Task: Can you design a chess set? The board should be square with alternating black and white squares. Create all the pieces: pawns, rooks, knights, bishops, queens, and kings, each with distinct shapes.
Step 5215:
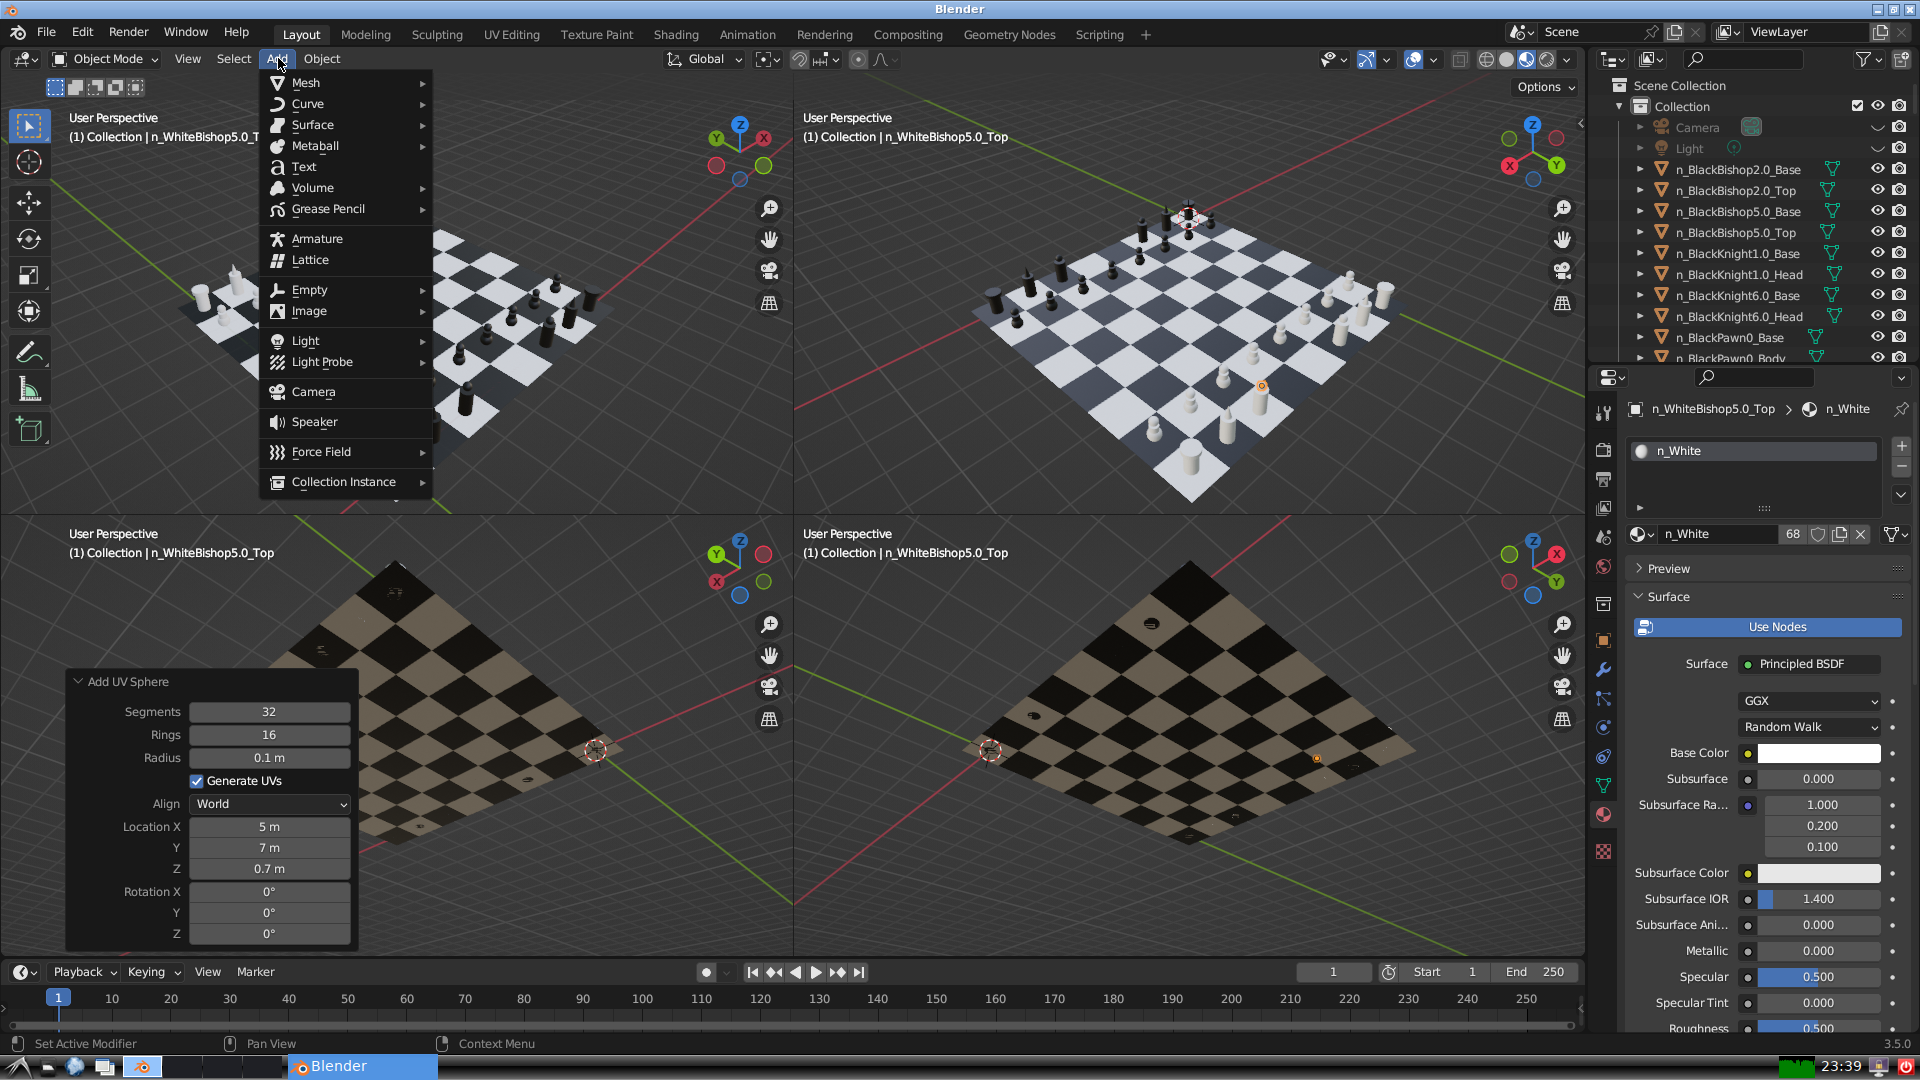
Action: {"mouse_move": [304, 84]}